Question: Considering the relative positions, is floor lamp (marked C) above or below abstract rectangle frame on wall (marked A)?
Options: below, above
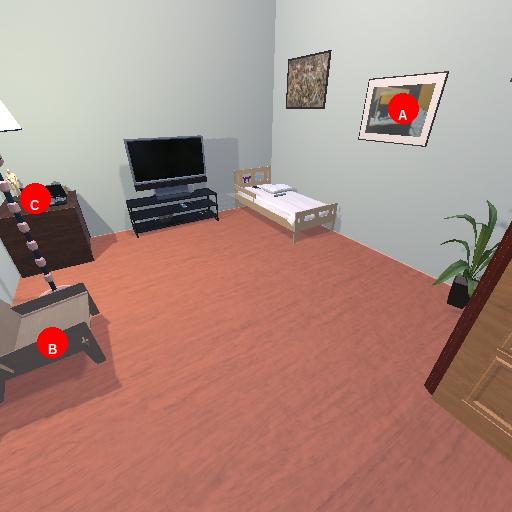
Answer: below